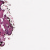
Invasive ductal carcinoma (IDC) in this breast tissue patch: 0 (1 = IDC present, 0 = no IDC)